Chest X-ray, PA view. Patient: 69 years old, sex M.
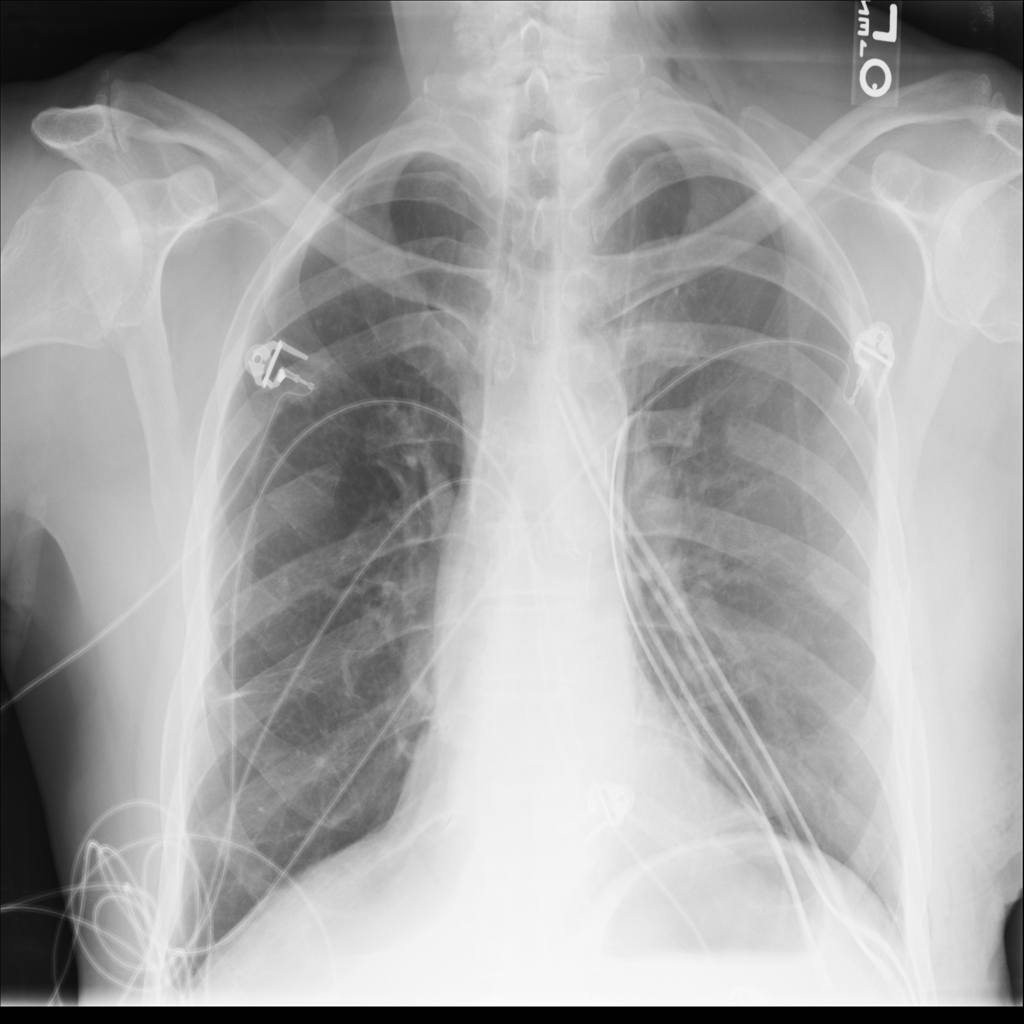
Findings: Pneumothorax